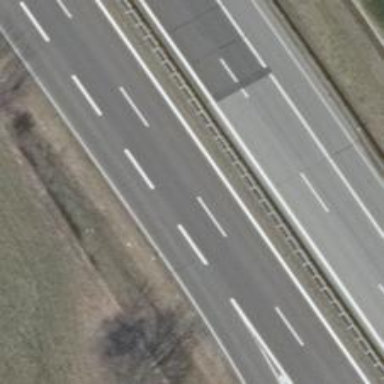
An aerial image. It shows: Asphalt motorway.